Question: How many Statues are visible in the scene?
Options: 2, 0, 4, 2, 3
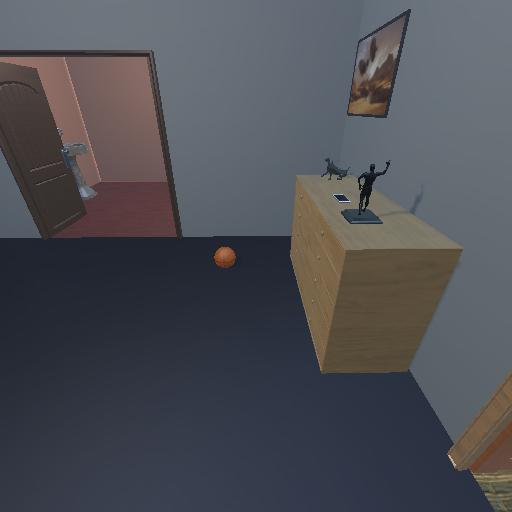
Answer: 2